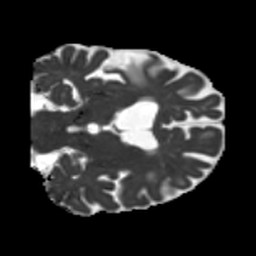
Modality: MD
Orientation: coronal
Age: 75
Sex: male
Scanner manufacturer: siemens
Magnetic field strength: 3 T
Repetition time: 5.25 s
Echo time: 0.08 s